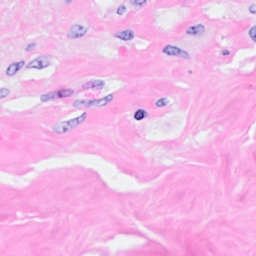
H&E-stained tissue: Breast